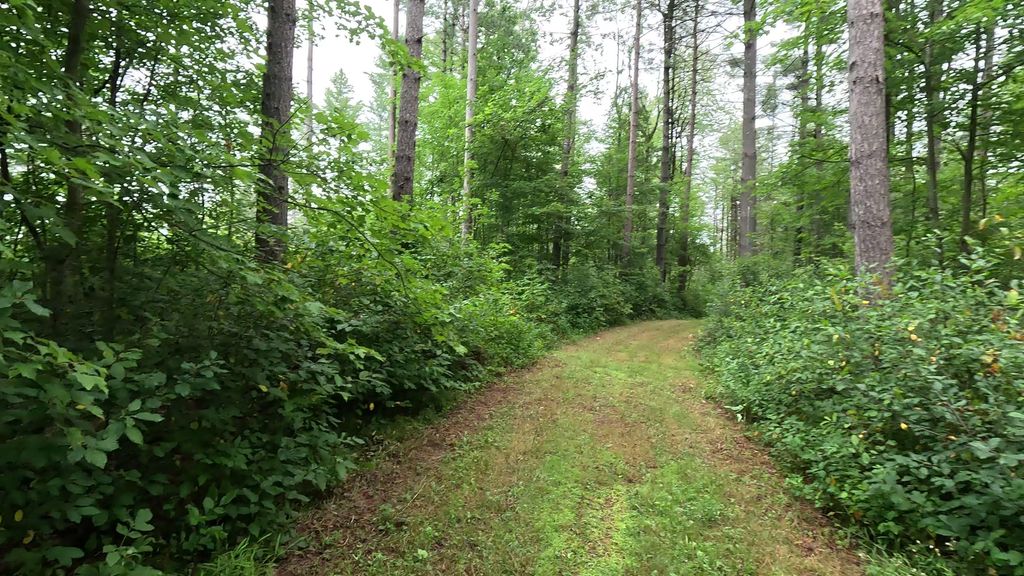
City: ottawa-gatineau